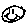
Label: smiley face